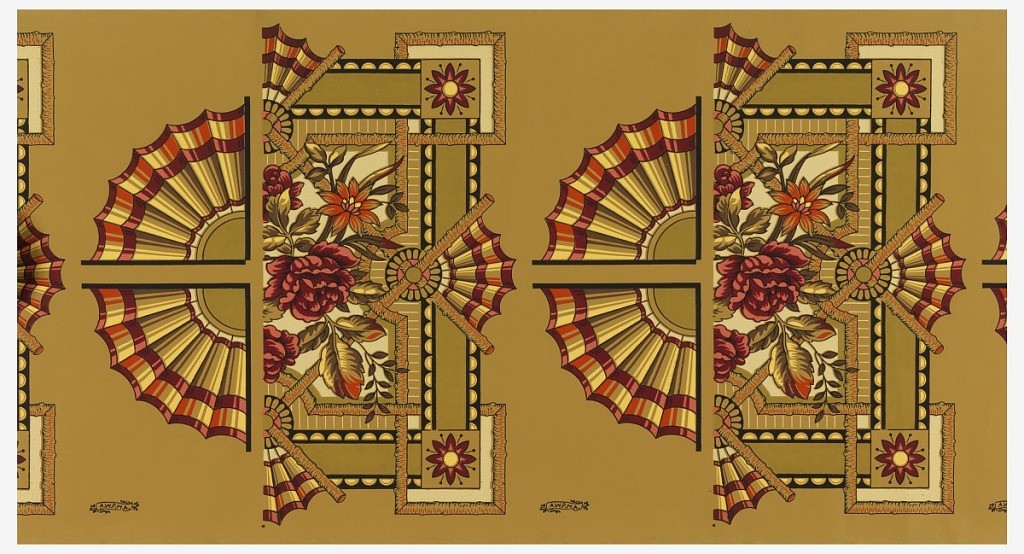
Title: Ceiling border
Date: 1875–1906
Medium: Block-printed
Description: Wallpaper roll.
Ceiling border corners and ornaments: in the Anglo-Japanesque style, containing fans and roses. Printed in red, tan and black on ocher ground.